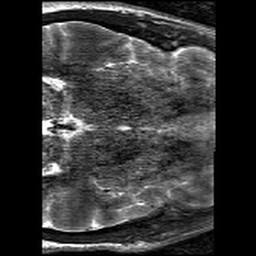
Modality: T2w
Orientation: axial
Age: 26
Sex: male